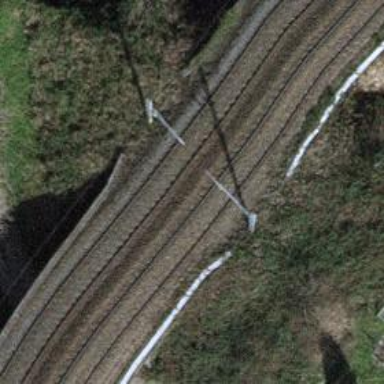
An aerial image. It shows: Bridge over electrified railway with contact line.